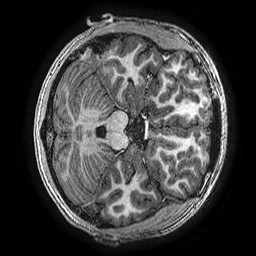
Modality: T1w
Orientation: axial
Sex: male
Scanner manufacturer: ge
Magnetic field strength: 3 T
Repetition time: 0.007644 s
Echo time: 0.003468 s